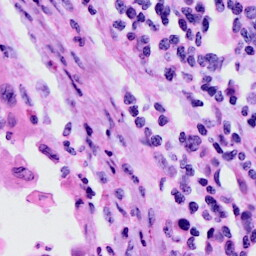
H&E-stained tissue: Cervix